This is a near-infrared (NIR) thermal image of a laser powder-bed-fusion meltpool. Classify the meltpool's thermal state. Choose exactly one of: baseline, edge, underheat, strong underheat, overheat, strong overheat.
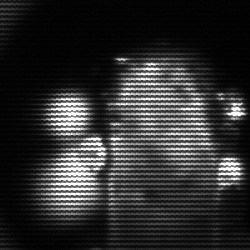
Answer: strong underheat